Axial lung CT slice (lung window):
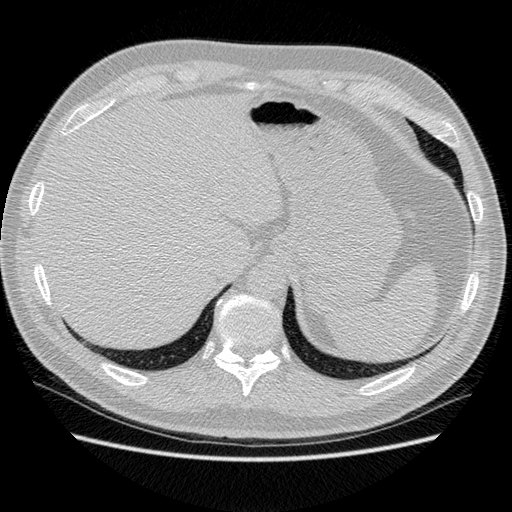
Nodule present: no